Interaction volume radius: 5 \u00c5
Interaction volume height: 15 \u00c5
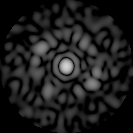
Disorder parameter: 0.8126